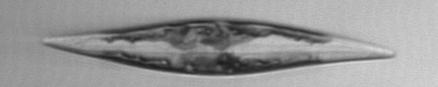
Label: Pleurosigma